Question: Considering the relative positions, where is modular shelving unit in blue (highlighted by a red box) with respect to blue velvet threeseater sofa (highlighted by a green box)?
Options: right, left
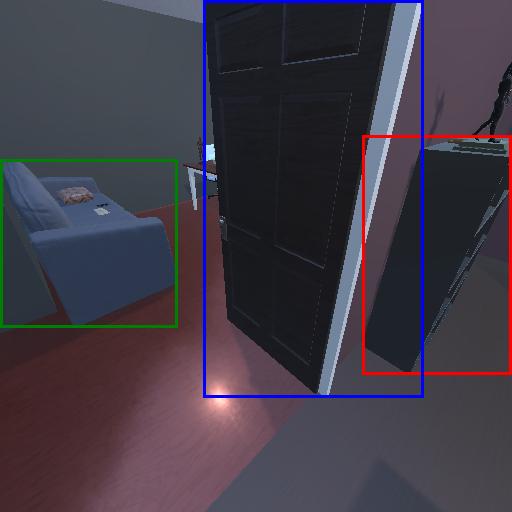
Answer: right